八年级 · 组合几何学
如图, 在 $\triangle A B C$ 中, 点 $D 、 E$ 分别为边 $B C 、 A D$ 上的中点, 且 $S_{\triangle A B C}=4 \mathrm{~cm}^{2}$, 则 $S_{\triangle B E C}$ 的值为

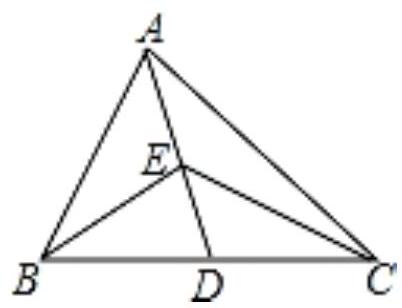
答案: $2 \mathrm{~cm}^{2}$